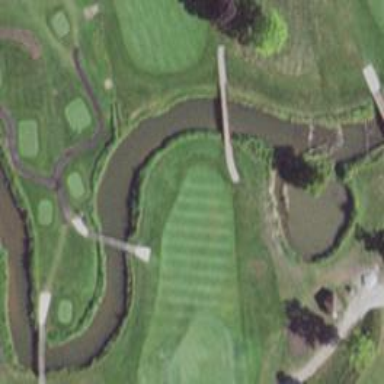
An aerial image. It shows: Path on bridge over golf course.